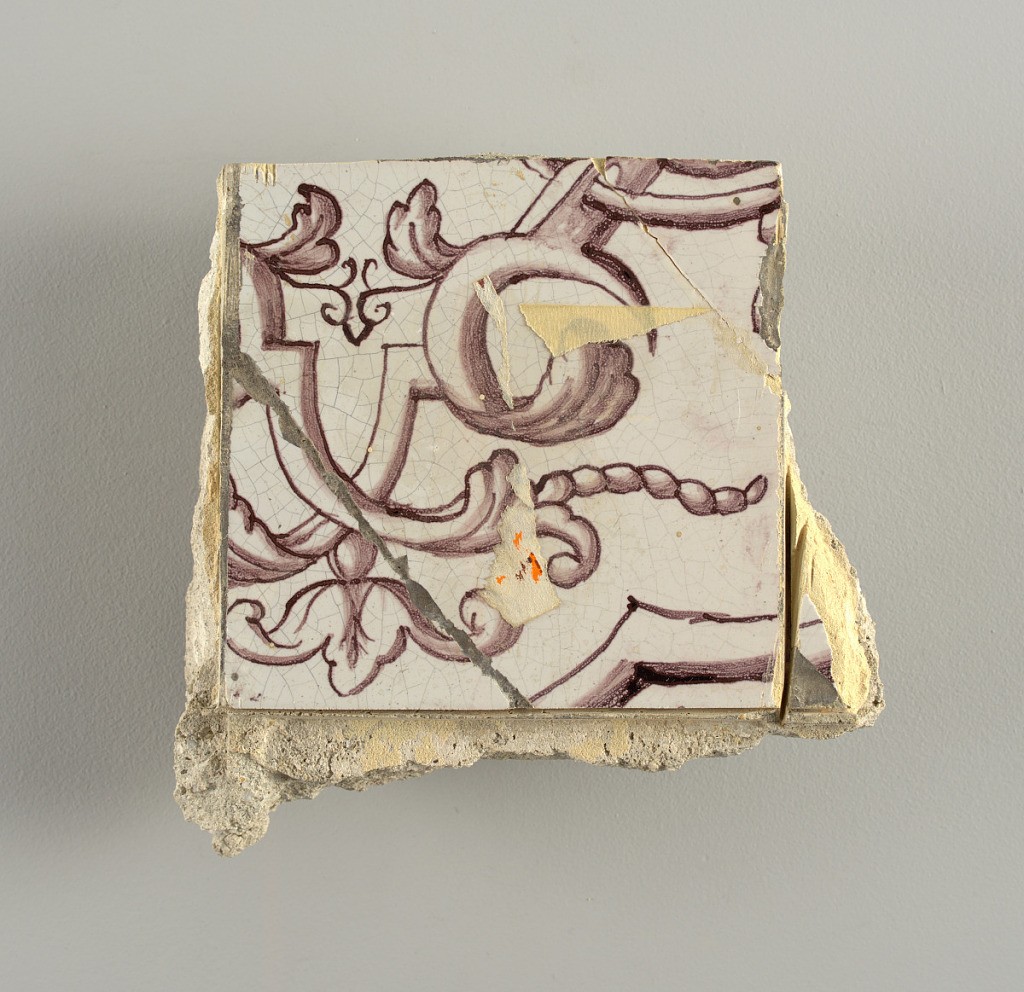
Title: Wall facing
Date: ca. 1725
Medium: Tin-glazed earthenware, underglaze
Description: Horizontal rectangle.  Thirty-seven tiles wide and twenty-one high with opening for door or window nineteen and one-half tiles high and twelve wide.  To left and right of opening, centered canopy above. Left, woman representing Hope, right, a sculputure urn.  Centered above opening, a mascaron.  Arabesque design of foliage.